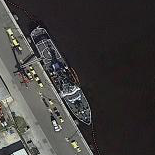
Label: combat